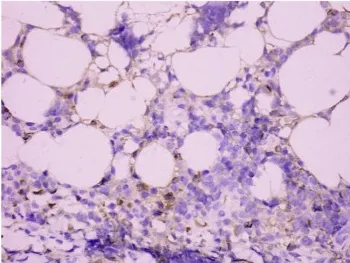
IgG4 immunohistochemical staining (x400): the number of IgG4-positive plasma cells was 20/high-power field (HPF), and an IgG4/IgG ratio of 40-50.
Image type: pathology (immunostaining)